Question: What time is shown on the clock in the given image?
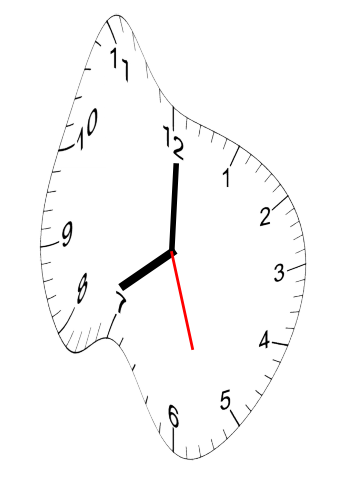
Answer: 08:00:27